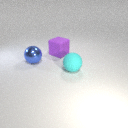
large blue metal sphere in front of large purple rubber cube